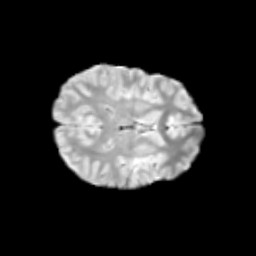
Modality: T2w
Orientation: axial
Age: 11
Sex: female
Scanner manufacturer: siemens
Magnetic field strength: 3 T
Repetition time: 3.8 s
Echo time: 0.07 s